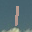
Label: 1